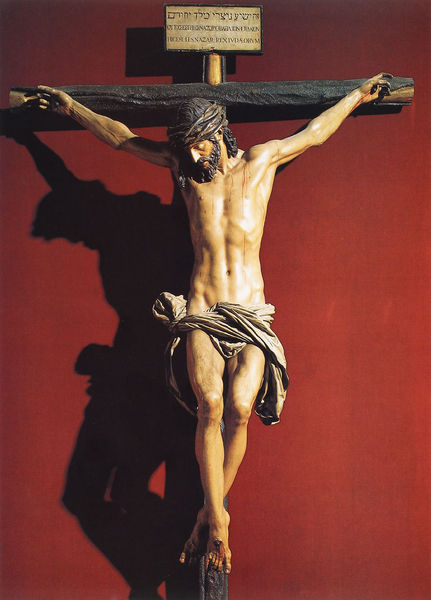
Titel: Christus der Barmherzigkeit (Cristo de la clemencia) oder Christus der Kelche (Cristo de los cálices)
Künstler: Juan Martínez Montañés
Standort: Sevilla, Kathedrale (EU - E - Andalusien)
Schlagwörter: haut, körper, nackt, schatten, weiß, holz, rot, tuch, bart, arm, bibel, bein, schrift, tafel, balken, knie, kreuz, christus, jesus, kreuzigung, kruzifix, hebräisch, leiden christi, kurzifix, chrsiten